Interaction volume radius: 5 \u00c5
Interaction volume height: 35 \u00c5
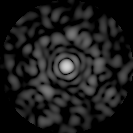
Disorder parameter: 0.8273